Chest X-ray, PA view. Patient: 20 years old, sex M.
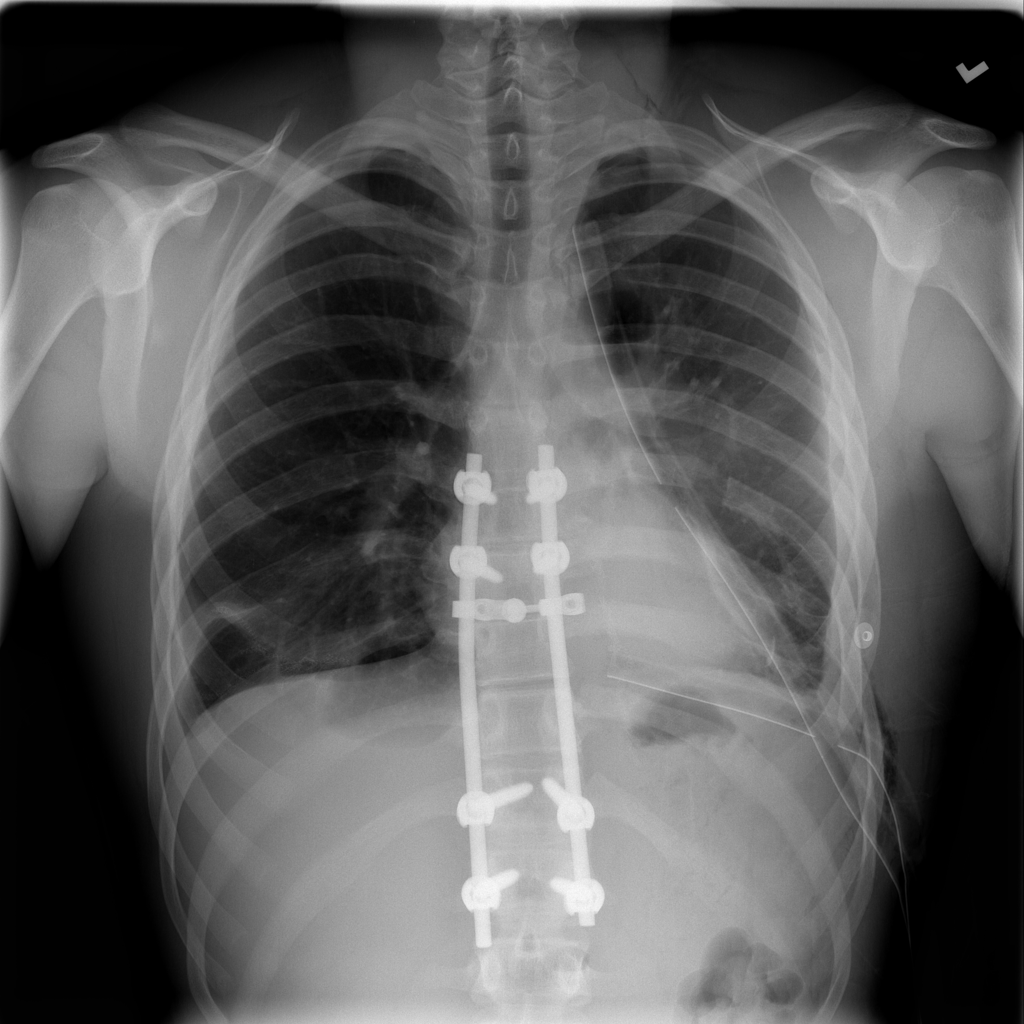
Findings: Pneumothorax